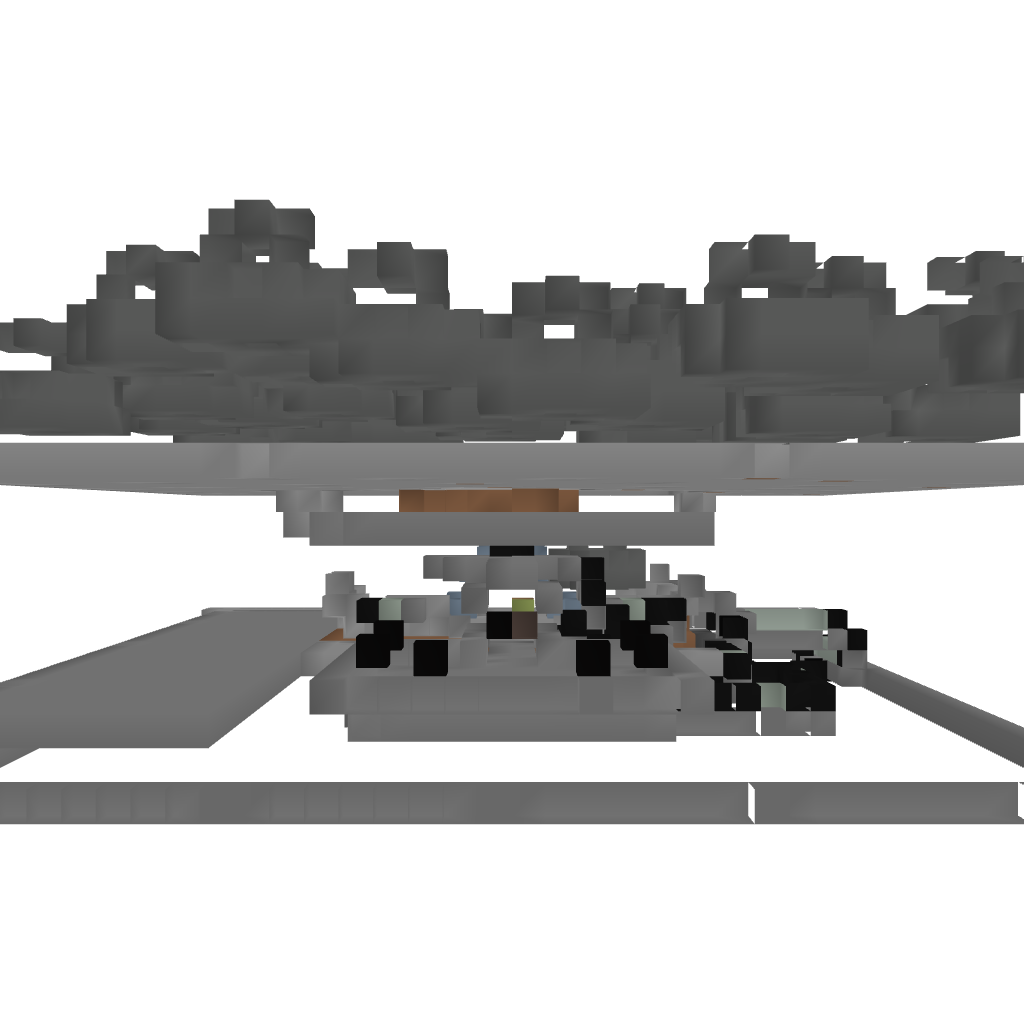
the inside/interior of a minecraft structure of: Secret Base entrance